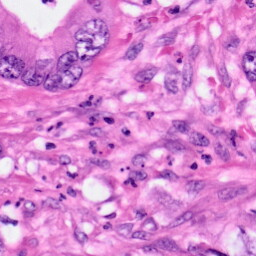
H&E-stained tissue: Pancreatic